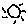
Label: sun